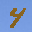
Label: 4